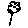
Label: flower